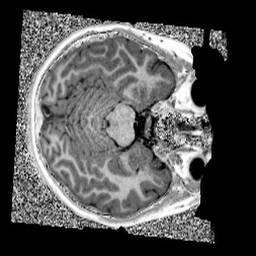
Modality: UNIT1
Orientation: axial
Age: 13
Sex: male
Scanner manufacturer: siemens
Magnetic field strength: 3 T
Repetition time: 4 s
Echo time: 0.00299 s